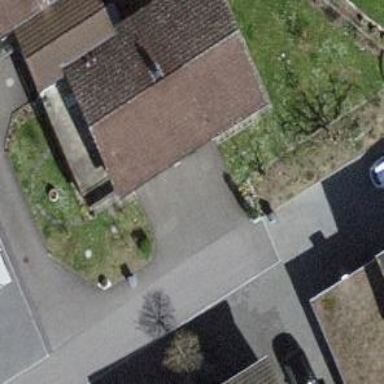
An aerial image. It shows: Simple and straightforward house.